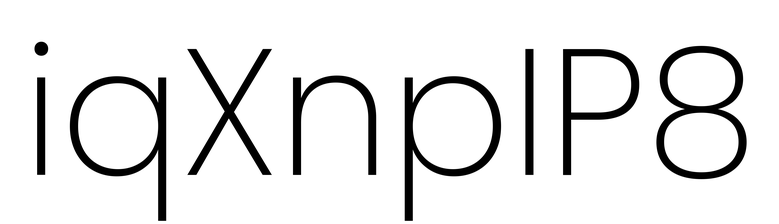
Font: Poppins-ExtraLight